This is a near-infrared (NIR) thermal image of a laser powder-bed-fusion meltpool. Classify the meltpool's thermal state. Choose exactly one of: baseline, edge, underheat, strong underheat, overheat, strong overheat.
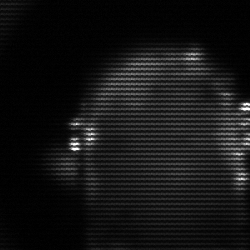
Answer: baseline